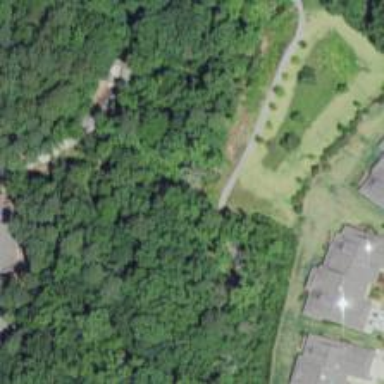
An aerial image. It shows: Path designated for golf carts.